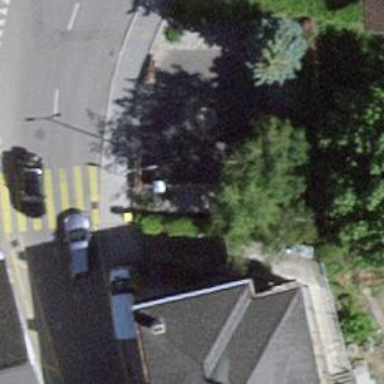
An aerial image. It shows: Post box is visible.